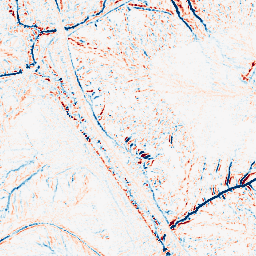
Category: edge_preserving
Decomposition family: median
Decomposition parameters: size: 5
Upsampling method: linear_exact
Upsampling parameters: scale: 2
Upsampling scale: 2